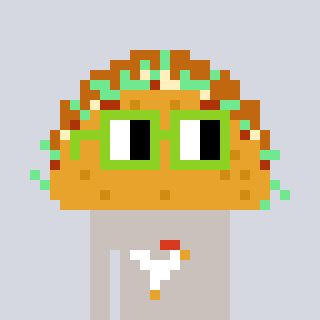
a pixel art character with square light green glasses, a taco-shaped head and a foggrey-colored body on a cool background